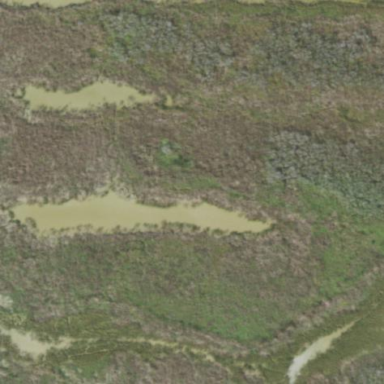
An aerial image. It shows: Marshy wetland area.